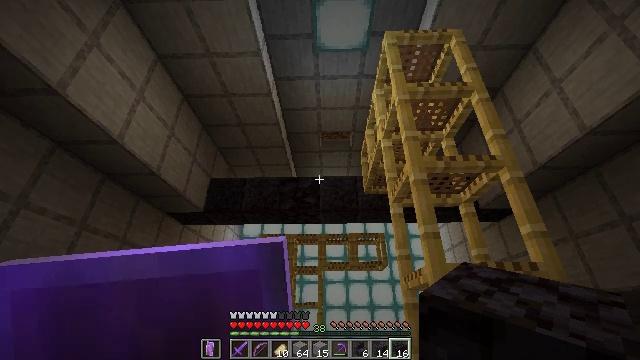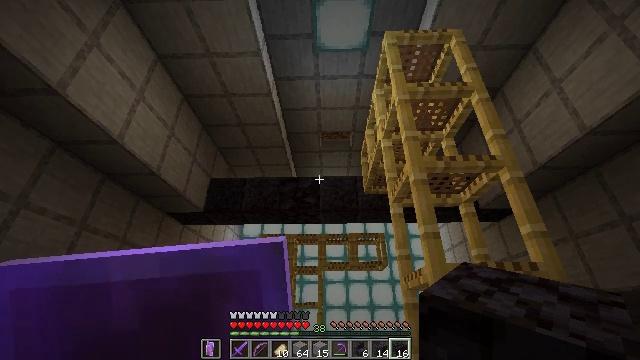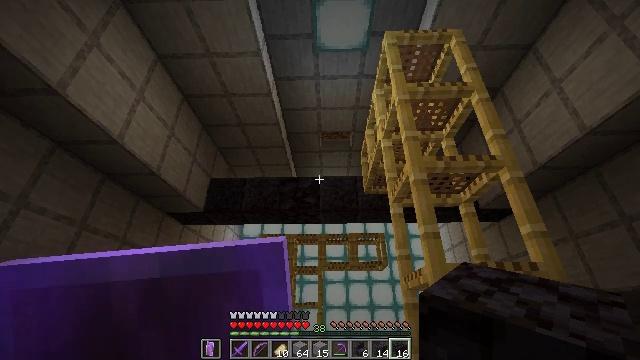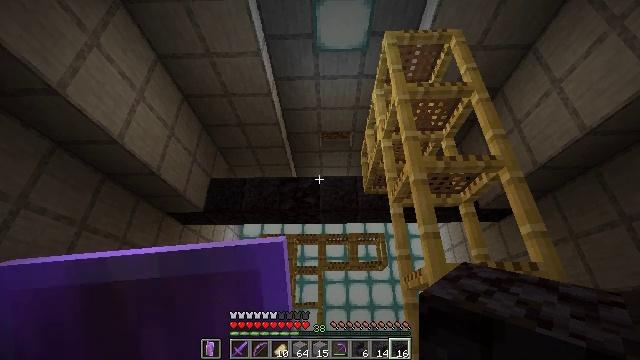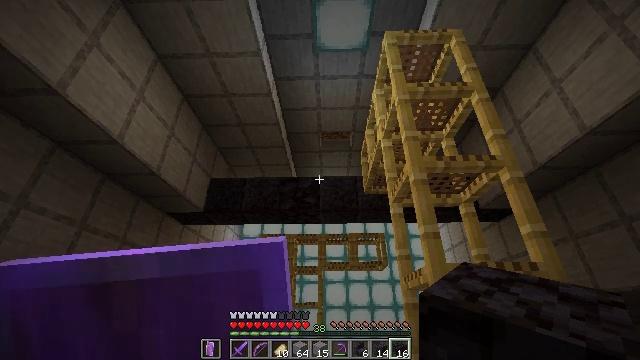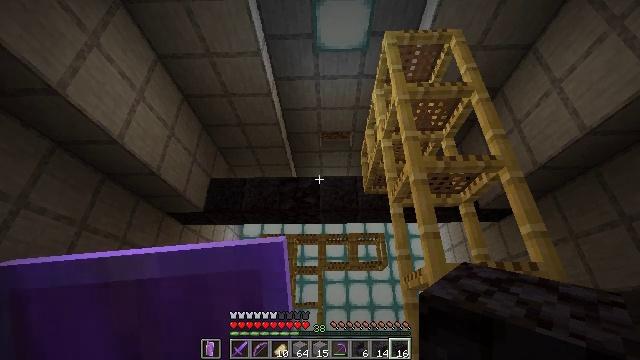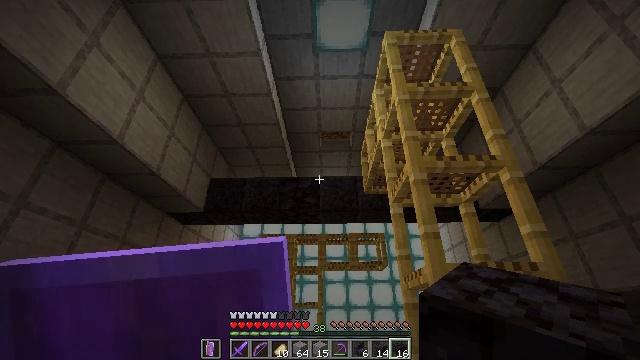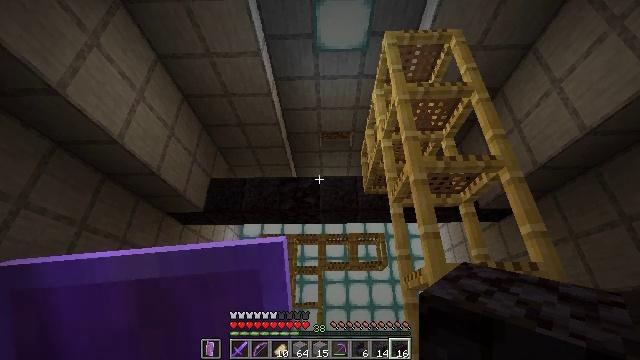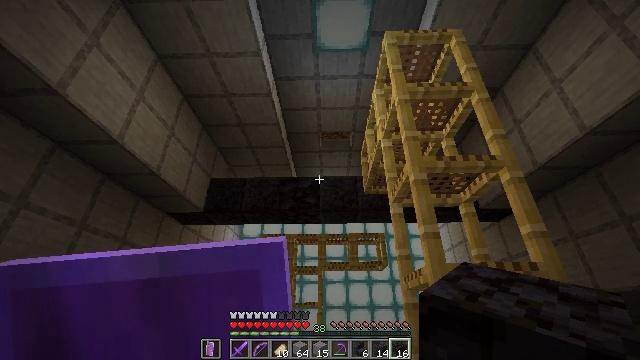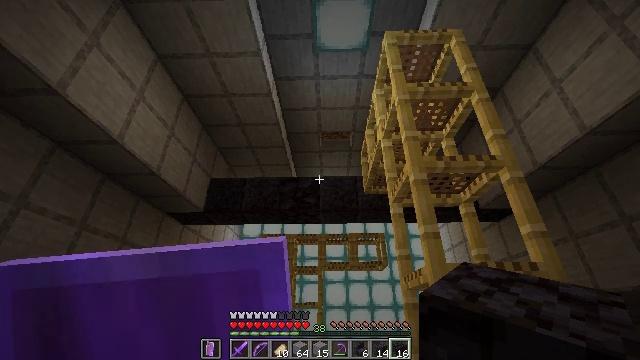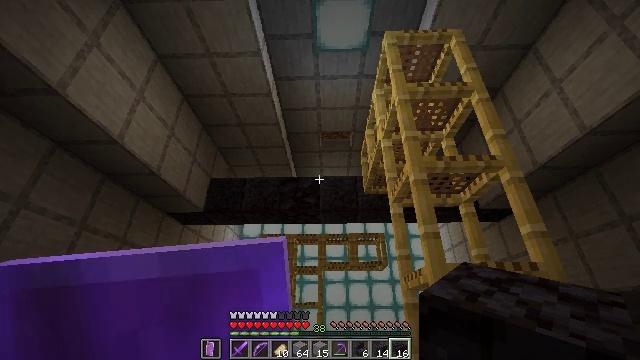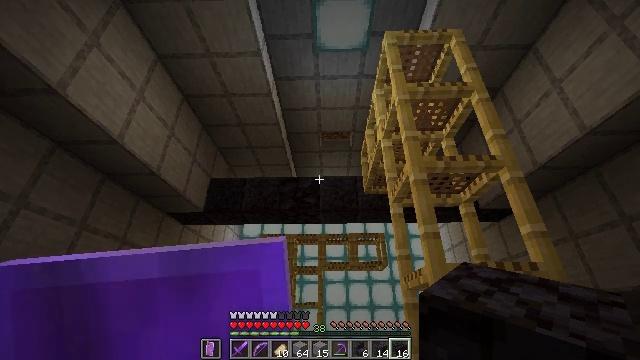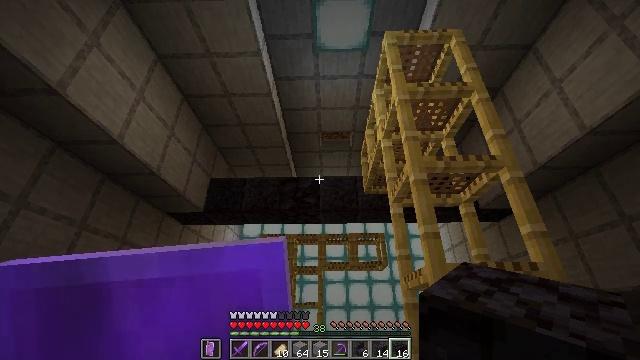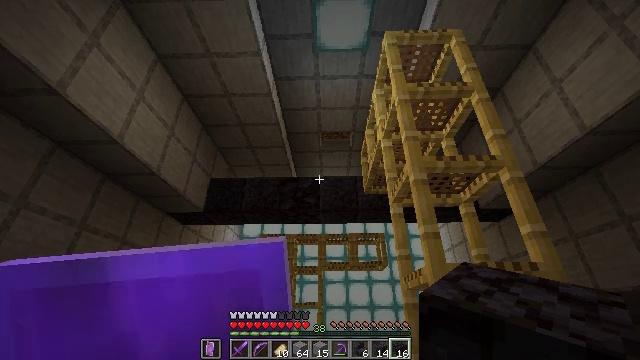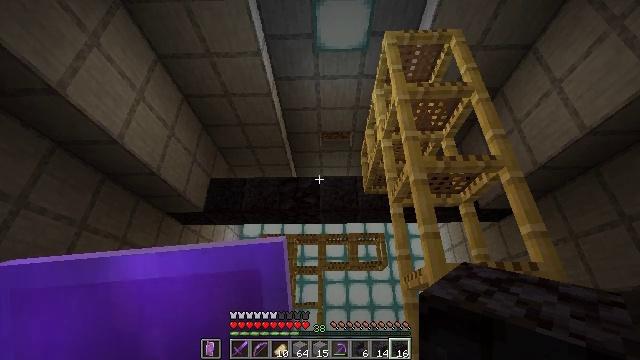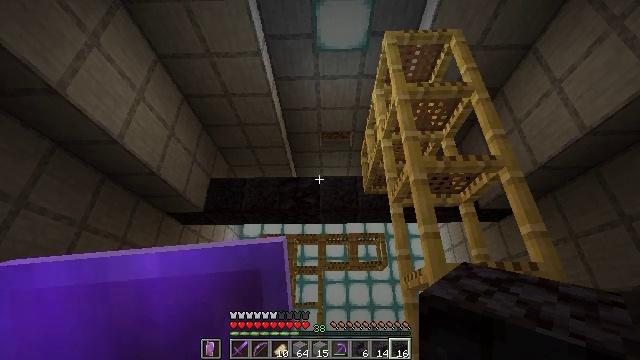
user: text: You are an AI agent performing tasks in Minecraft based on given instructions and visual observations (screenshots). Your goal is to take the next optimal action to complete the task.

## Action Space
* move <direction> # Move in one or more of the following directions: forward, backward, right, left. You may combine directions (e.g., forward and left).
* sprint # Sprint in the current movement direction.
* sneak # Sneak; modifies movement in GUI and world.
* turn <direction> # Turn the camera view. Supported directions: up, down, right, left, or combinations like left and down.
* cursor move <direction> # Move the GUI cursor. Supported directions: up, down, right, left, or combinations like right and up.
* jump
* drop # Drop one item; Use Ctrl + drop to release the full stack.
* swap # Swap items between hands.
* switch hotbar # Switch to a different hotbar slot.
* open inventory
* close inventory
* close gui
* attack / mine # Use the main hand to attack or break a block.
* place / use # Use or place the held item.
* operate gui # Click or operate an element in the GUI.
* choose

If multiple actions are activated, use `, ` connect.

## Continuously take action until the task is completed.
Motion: motion action
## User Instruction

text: Collect polished blackstone from structures.
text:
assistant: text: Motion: no_op
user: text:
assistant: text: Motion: no_op
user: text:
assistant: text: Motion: no_op
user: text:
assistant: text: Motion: no_op
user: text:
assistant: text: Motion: no_op
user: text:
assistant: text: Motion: no_op
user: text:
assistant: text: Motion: no_op
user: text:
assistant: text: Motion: no_op
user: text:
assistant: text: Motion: no_op
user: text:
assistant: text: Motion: no_op
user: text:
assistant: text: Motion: no_op
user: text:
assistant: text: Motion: no_op
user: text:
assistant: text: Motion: no_op
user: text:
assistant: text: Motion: no_op
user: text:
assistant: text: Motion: no_op
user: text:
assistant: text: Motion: no_op
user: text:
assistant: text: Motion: no_op
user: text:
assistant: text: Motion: no_op
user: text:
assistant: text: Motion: no_op
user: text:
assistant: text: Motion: no_op
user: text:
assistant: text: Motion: no_op
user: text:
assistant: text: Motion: no_op
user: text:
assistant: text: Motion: no_op
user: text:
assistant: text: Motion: no_op
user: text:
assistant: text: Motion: no_op
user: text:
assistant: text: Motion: no_op
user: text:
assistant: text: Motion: no_op
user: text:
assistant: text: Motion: no_op
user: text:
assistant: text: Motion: no_op
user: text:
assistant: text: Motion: no_op